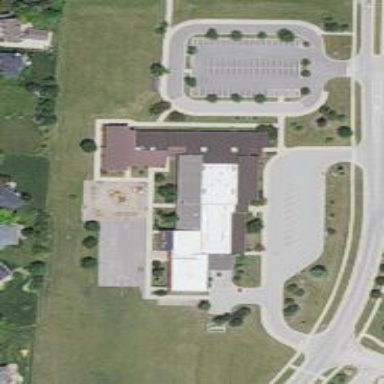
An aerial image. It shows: School building.